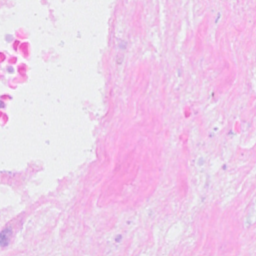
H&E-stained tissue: Breast